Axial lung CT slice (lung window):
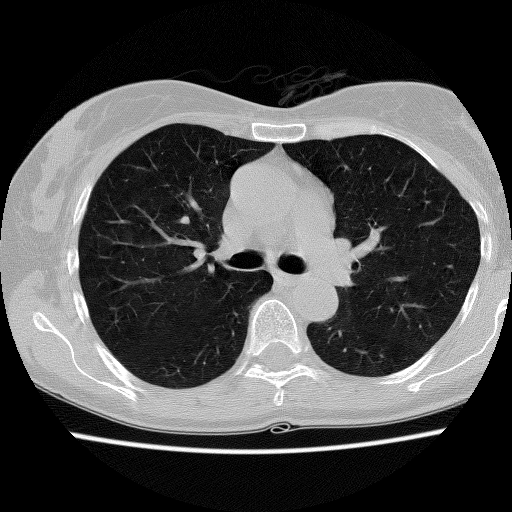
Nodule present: no